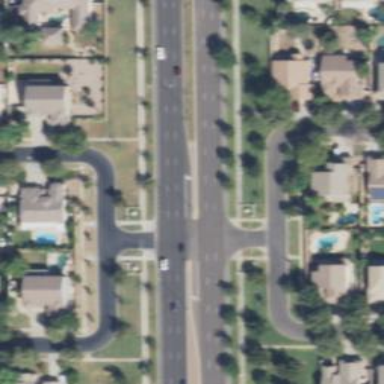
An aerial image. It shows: Road with stop sign.